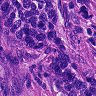
Metastatic tissue present: yes